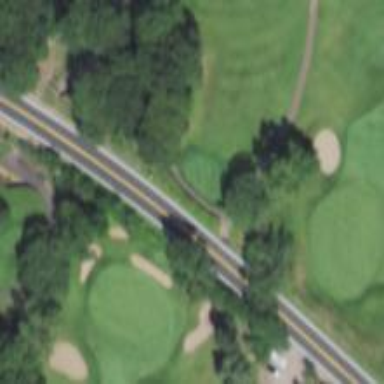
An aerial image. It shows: Path for both roads and golfers.